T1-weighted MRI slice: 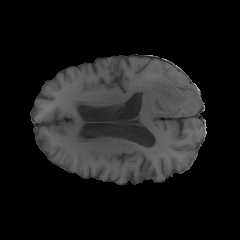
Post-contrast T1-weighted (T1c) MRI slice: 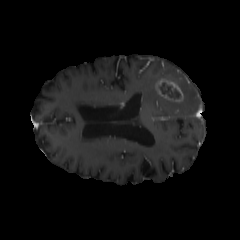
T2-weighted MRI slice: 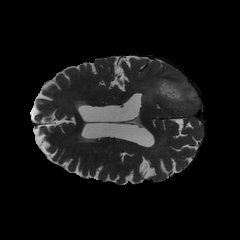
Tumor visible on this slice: yes